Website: bh-photo
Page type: customer-info-address
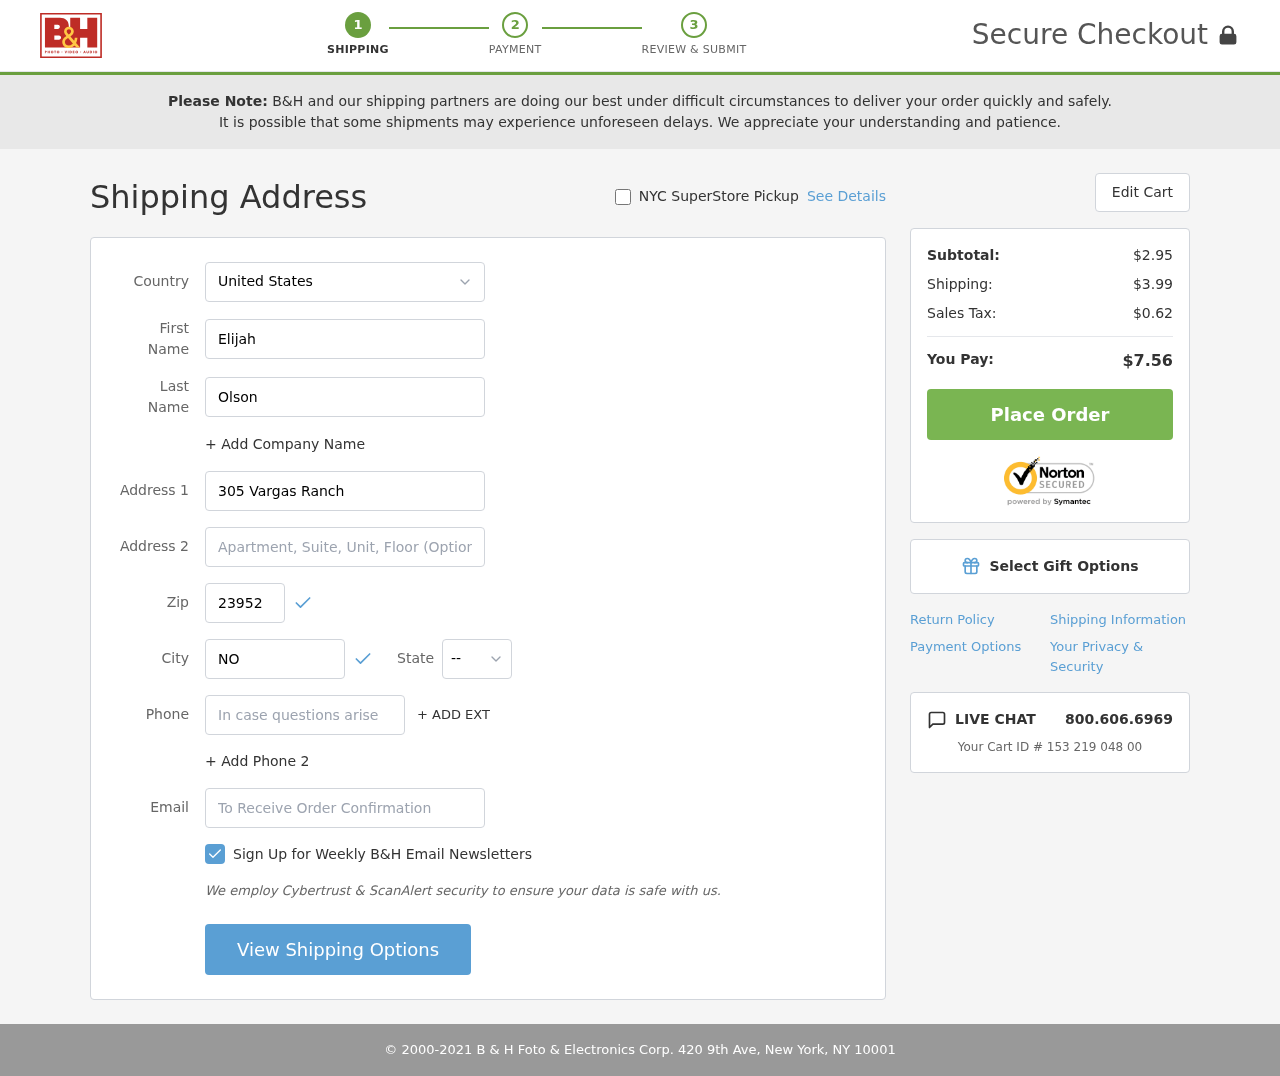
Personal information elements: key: PII_CITY
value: North Katie
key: PII_COUNTRY
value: United States
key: PII_EMAIL
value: elijaholson@yahoo.com
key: PII_FIRSTNAME
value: Elijah
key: PII_LASTNAME
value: Olson
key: PII_PHONE
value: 8344268119
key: PII_POSTCODE
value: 23952
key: PII_STATE_ABBR
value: TX
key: PII_STREET
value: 305 Vargas Ranch
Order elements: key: ORDER_SUBTOTAL
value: $2.95
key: ORDER_SHIPPING_COST
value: $3.99
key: ORDER_TAX
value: $0.62
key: ORDER_TOTAL
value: $7.56
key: ORDER_ID
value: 153 219 048 00